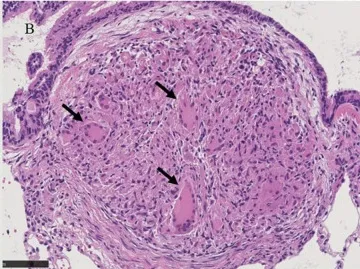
(B) Prominent epithelioid cells and multinucleated giant cells around bronchioles are indicated by black arrows in the panel at X200 magnification, black scale bar = 100 mum.
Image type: pathology (acid_fast)